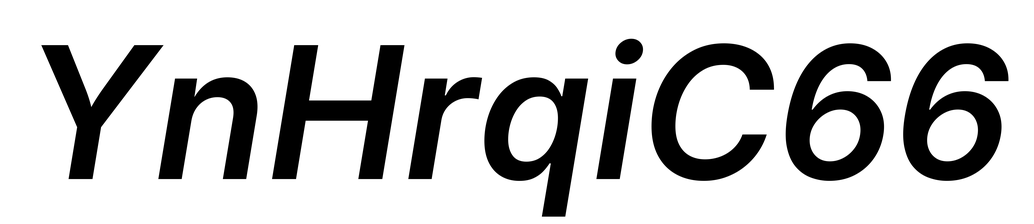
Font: Inter-Italic_SemiBold_Italic